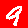
Digit: 9